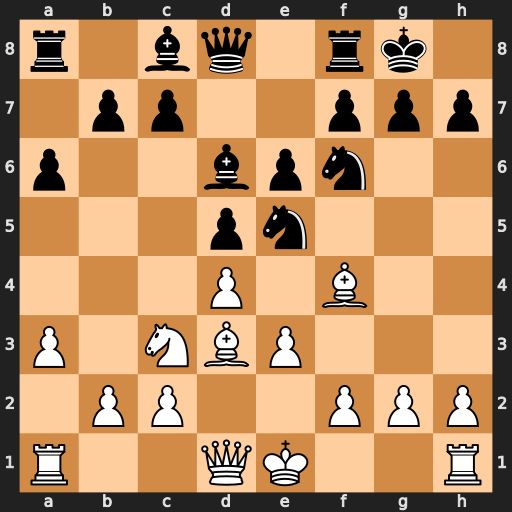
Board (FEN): r1bq1rk1/1pp2ppp/p2bpn2/3pn3/3P1B2/P1NBP3/1PP2PPP/R2QK2R
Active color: w
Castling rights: KQ
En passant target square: -
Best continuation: dxe5 Be7 exf6